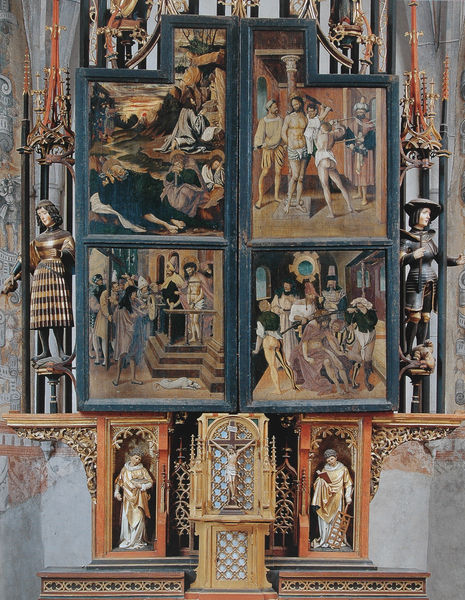
Titel: Hochaltar, Geschlossener Zustand
Künstler: Jörg Lederer
Standort: Latsch im Vintschgau
Institution: Spitalkirche Heilig Geist
Schlagwörter: blau, felsen, flügel, gemälde, himmel, körper, nackt, wasser, weiß, fluss, gelb, grün, landschaft, menschen, braun, fenster, holz, hut, männer, orange, schwarz, säule, säulen, rot, beige, hochformat, malerei, ornament, gericht, wand, bibel, geschichte, henker, johannes, rahmen, spitze, stein, tod, bildnis, öl, kirche, figur, gold, gotik, locken, garten, skulptur, hintern, bilder, schlafen, schlafende, figuren, treppe, tafel, lesen, ornamente, stufe, stufen, geschlossen, zinnen, foto, fotografie, photographie, vier, buch, kreuz, pilatus, beten, ritter, altar, hochaltar, schnitzerei, photo, skulpturen, statuen, gotisch, christus, jesus, kreuzigung, betende, religiös, kapelle, kruzifix, rötlich, baldachin, bischöfe, heilige, gefasst, heilig, taufe, gothik, szenen, dyptichon, schrein, christentum, altarbild, christi, aufsatz, nischen, seitenflügel, fialen, teile, tabernakel, tabel, gesprenge, mensa, predella, retabel, urteil, tafeln, irche, polychrom, jordan, flügelaltar, apostel, passion, holzmalerei, ölberg, altartisch, gespränge, klappaltar, geisselung, dornenkrönung, leben christi, corpus, außentafeln, verurteilung, geiselung, christus vor pilatus, mitteltafek, rimenschneider, gethsemane, nebenaltar, ilige, heiliste, po, #christus, stufen#, #gotik, kruzfix